Field crop: maize
Growth stage: 2
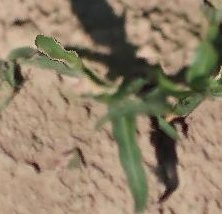
Species: maize